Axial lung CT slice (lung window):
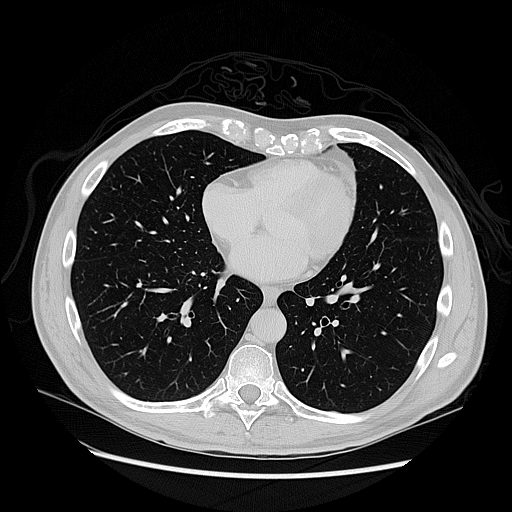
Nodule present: no